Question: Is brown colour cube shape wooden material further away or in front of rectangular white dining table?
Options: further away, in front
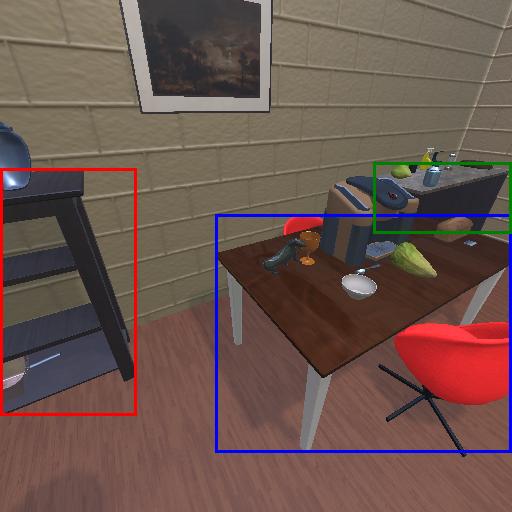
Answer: further away